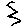
Label: zigzag